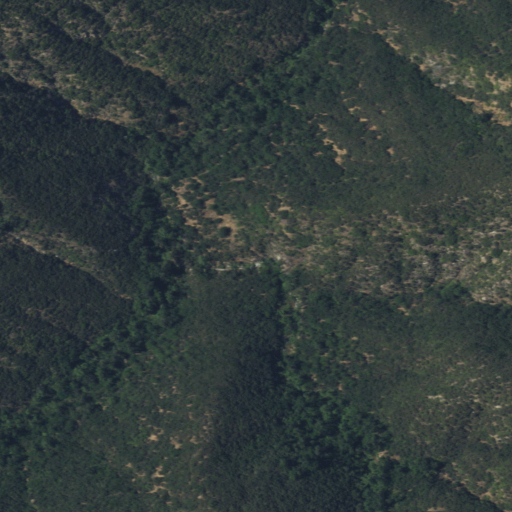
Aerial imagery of valley in California named East Fork Horse Canyon containing shrub and woody wetlands